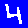
Digit: 4